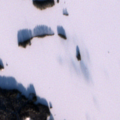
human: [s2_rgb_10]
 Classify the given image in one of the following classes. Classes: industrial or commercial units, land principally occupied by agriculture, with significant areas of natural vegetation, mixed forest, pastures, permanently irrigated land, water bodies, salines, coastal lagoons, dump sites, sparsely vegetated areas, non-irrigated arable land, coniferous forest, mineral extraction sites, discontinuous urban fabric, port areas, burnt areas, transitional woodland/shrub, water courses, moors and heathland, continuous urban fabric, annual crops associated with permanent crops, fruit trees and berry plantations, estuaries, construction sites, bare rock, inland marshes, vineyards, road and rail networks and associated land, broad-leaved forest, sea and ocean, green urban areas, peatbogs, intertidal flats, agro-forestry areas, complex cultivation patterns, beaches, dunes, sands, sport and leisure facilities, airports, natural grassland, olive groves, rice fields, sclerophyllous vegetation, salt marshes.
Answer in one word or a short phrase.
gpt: mixed forest, water bodies